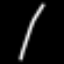
Label: line